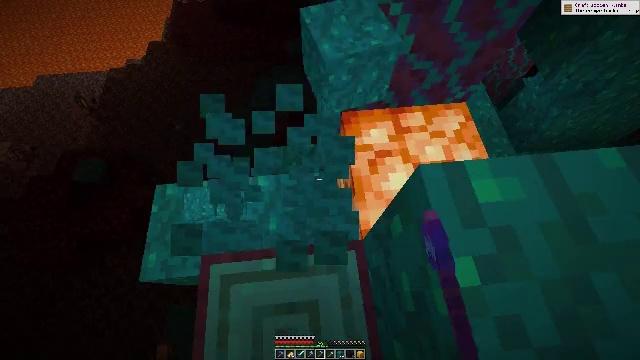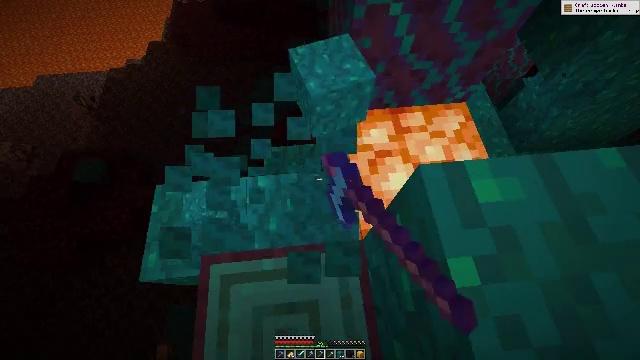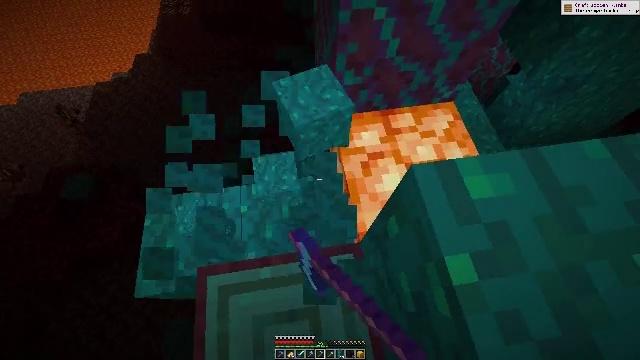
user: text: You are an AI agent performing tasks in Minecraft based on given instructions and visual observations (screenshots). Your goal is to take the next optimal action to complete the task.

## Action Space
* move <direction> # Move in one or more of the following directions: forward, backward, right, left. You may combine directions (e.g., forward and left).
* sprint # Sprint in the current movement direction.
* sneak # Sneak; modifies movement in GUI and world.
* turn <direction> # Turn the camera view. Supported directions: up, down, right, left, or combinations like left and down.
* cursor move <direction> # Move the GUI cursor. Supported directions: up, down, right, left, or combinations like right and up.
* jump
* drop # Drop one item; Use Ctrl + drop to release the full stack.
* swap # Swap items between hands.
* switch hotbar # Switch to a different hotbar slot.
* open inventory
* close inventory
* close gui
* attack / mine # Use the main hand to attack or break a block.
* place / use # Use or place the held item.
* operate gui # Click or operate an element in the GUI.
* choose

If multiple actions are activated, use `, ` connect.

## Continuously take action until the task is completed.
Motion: motion action
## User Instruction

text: Collect warped wart block.
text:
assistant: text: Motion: attack / mine
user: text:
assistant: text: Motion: turn right and up, attack / mine
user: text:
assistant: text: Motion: attack / mine